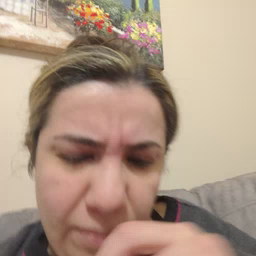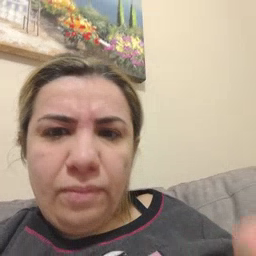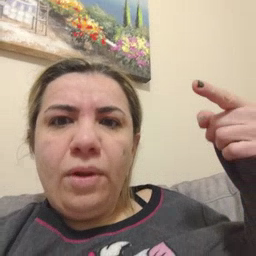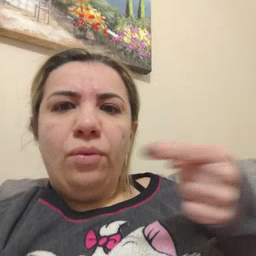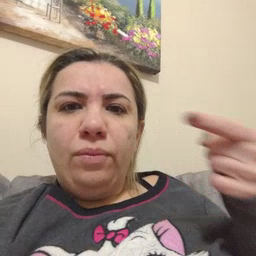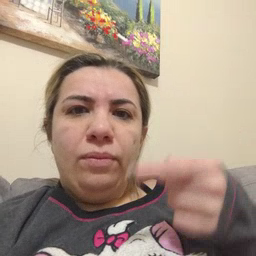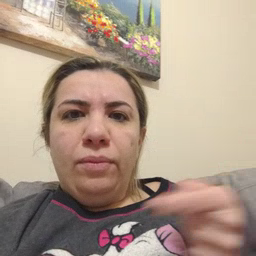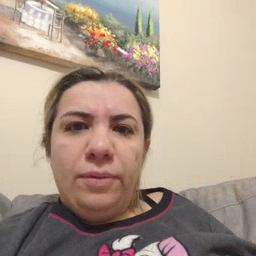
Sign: owie